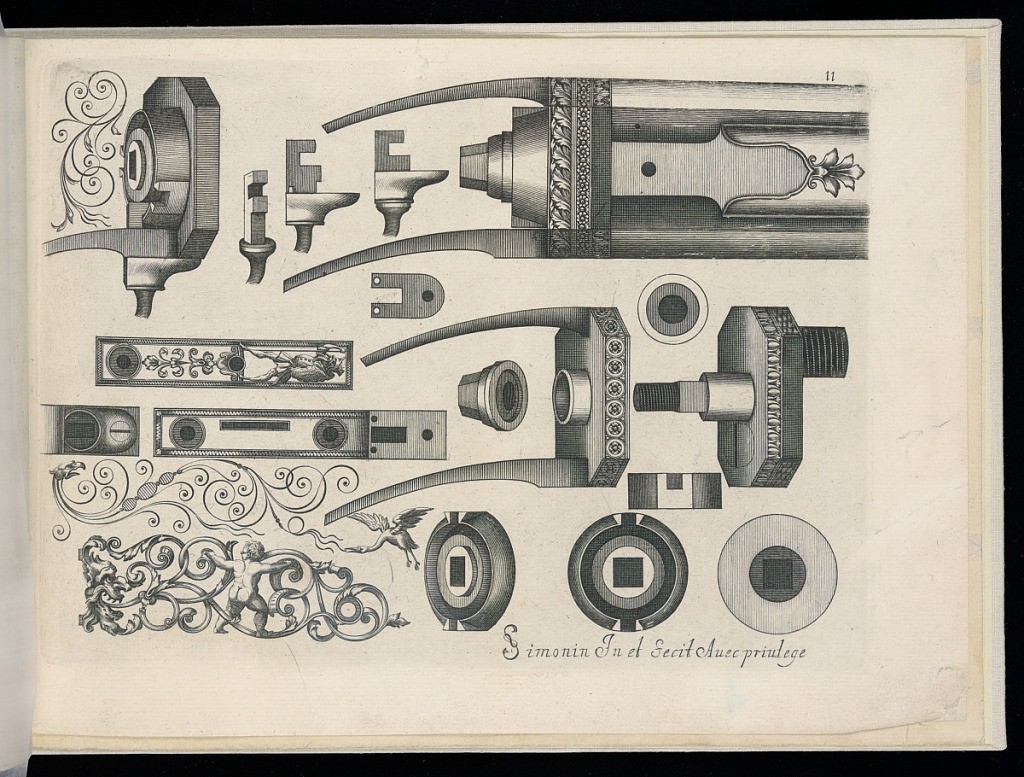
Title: Designs for Firearms Ornament and Fittings
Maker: Claude Simonin, French, ca. 1635 – 1721
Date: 1705
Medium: Engraving on laid paper
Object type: Print
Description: Plate eleven from a pattern book with designs for firearm fittings and ornament featuring grotesque motifs, fantastical creatures, putto, birds, mascarons (masks), commedia dell'arte character, possibly after Jacques Callot's Balli di Sfessania (Nancy, ca. 1622), foliate scrolls, rosettes, and scrolling leaves (rinceaux). The plate is numbered and signed.